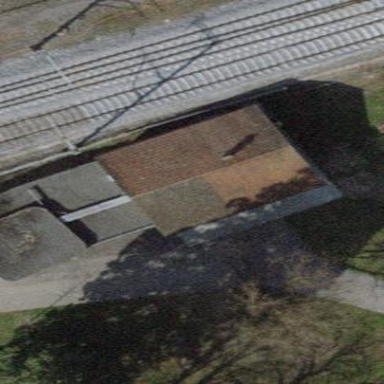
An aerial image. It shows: Service building housing minor distribution power substation.